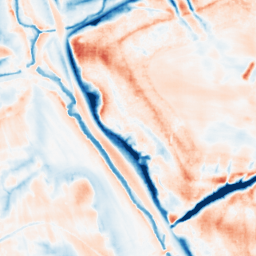
Category: multiscale
Decomposition family: dog_multiscale
Decomposition parameters: sigma_ratio: 2
n_scales: 4
base_sigma: 0.5
Upsampling method: sinc_blackman
Upsampling parameters: scale: 4
kernel_size: 8
Upsampling scale: 4